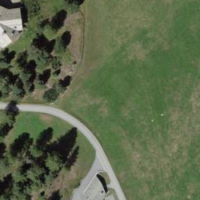
EUNIS habitat code: 26
Species observed at this site:
Rumex alpinus
Juniperus communis